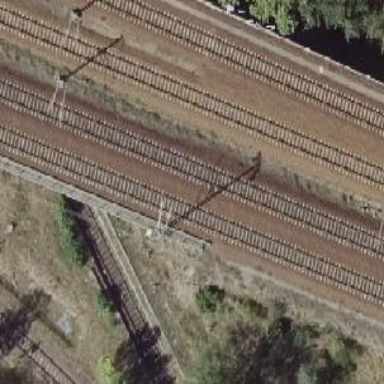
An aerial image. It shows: Bridge over electrified railway with contact line.